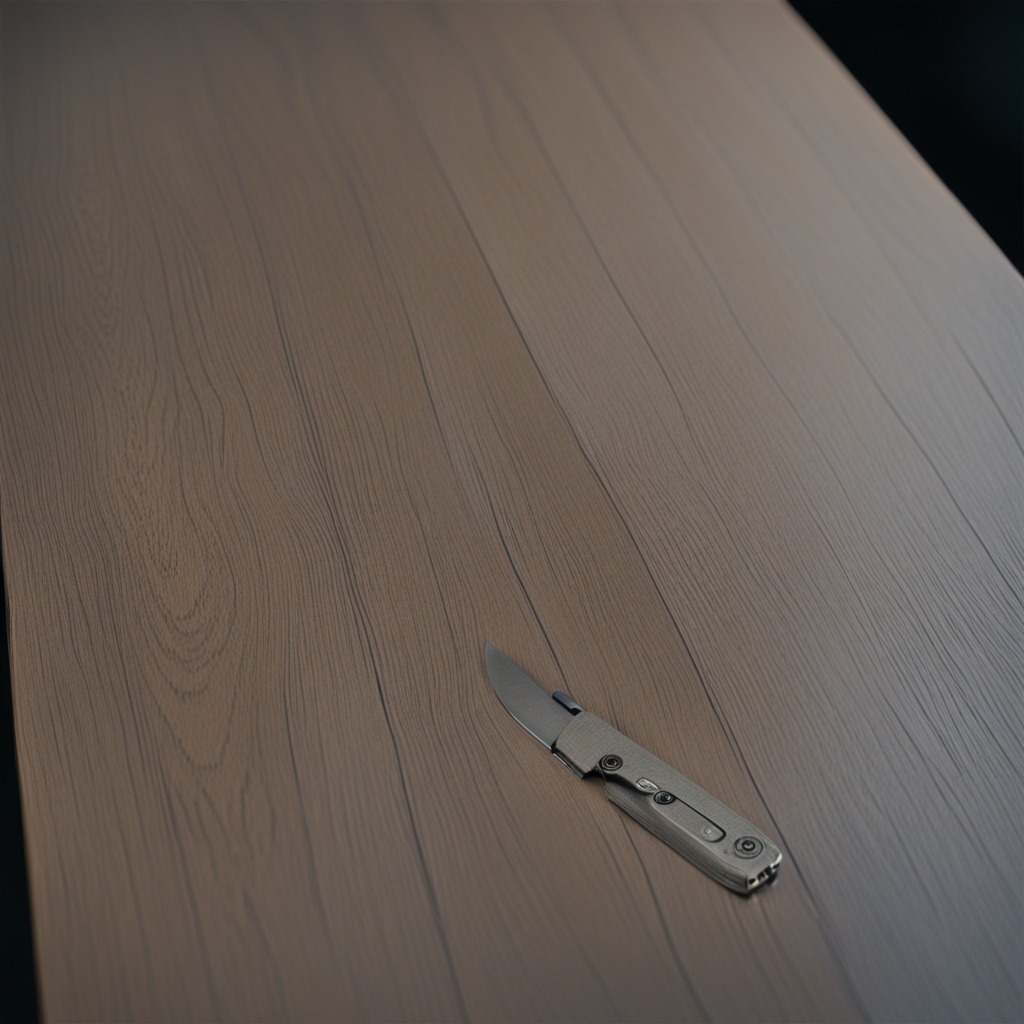
A utility knife lying on a old table with faint burn marks in a small garage at twilight.